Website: home-depot
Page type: billing-address
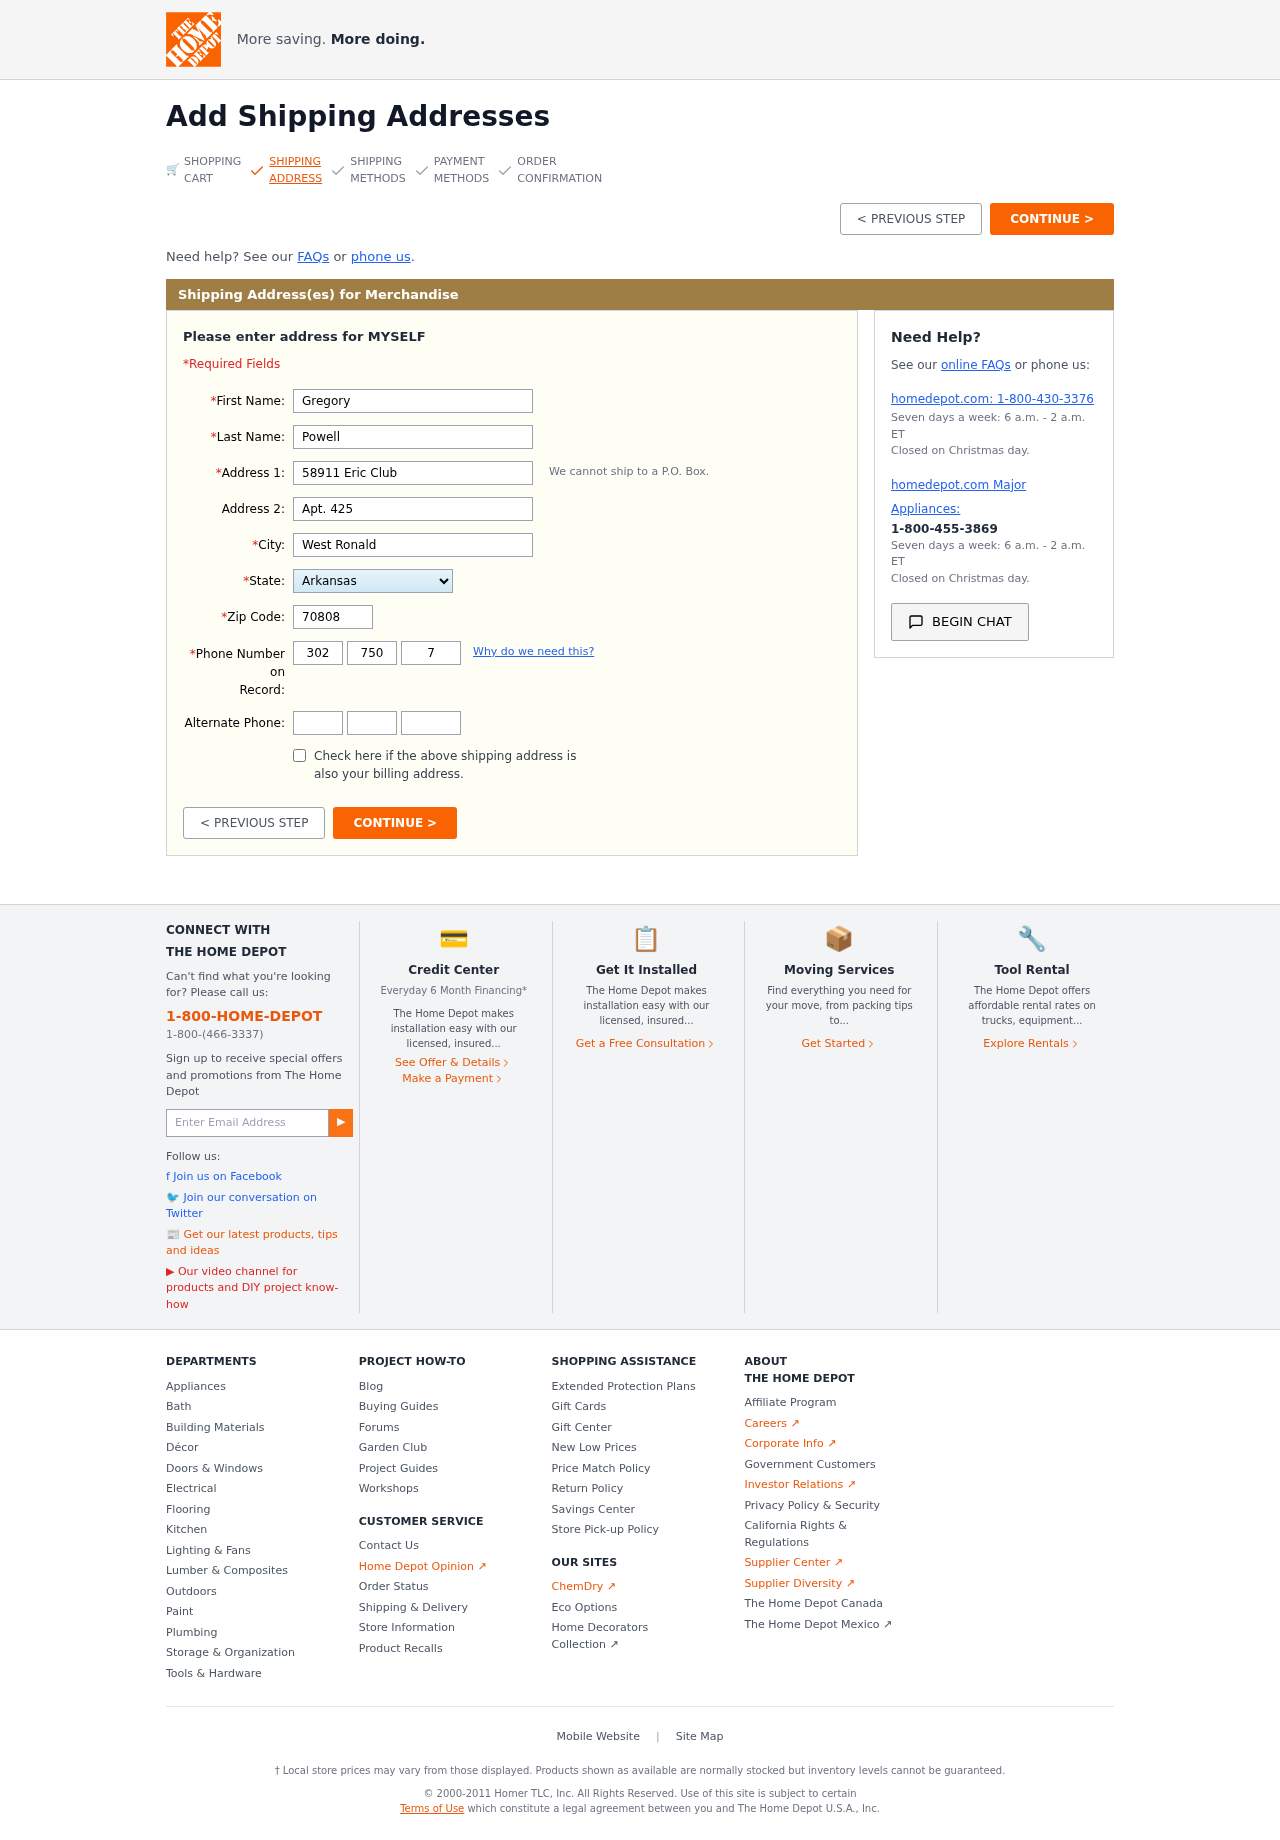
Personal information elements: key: PII_STATE
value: Arkansas
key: PII_FIRSTNAME
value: Gregory
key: PII_LASTNAME
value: Powell
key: PII_STREET
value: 58911 Eric Club
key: PII_STREET2
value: Apt. 425
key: PII_CITY
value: West Ronald
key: PII_POSTCODE
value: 70808
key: PII_PHONE_AREA
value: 302
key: PII_PHONE_PREFIX
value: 750
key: PII_PHONE_LINE
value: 7194